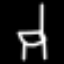
Label: chair